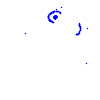
Particle: kaon